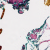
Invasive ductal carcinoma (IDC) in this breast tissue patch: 0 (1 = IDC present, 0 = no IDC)